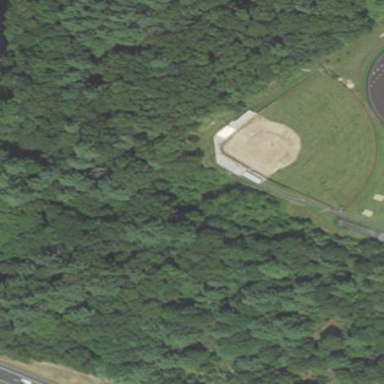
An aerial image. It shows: Baseball pitch for leisure and sports activities.